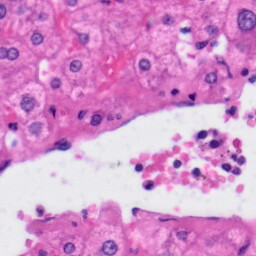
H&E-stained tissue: Liver